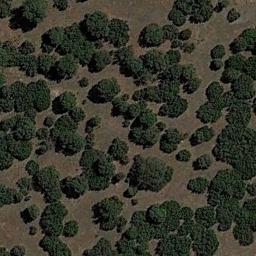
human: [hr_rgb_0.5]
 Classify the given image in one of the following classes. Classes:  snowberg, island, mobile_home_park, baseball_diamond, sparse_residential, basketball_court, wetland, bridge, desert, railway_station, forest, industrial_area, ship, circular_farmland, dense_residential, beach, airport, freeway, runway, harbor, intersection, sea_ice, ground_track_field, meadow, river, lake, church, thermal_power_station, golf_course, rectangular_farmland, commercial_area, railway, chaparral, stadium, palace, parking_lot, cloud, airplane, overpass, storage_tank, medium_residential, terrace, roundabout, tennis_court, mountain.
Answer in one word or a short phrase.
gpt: chaparral